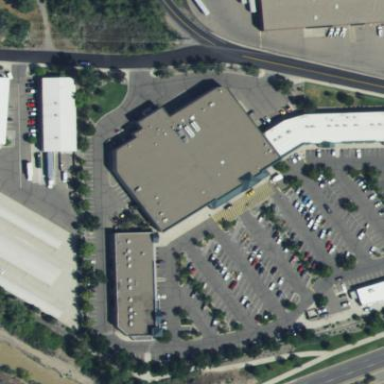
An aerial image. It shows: Retail building housing supermarket with distinctive double saltbox roof shape.